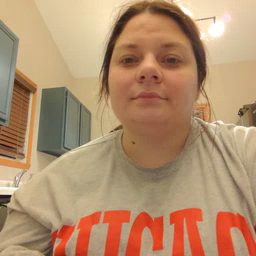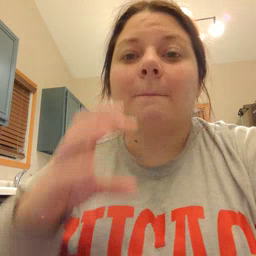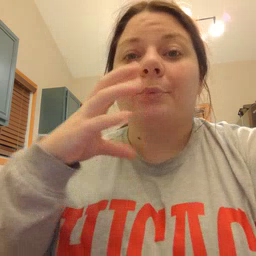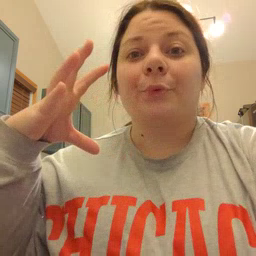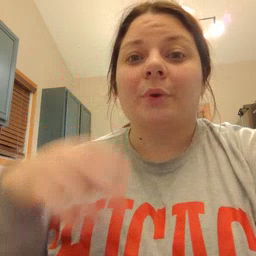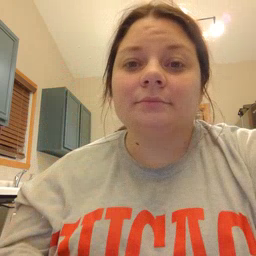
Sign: balloon